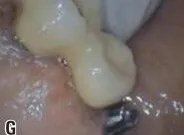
Initial clinical images. With loss of the prosthetic crown , Buccal view of the implants.
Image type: medical_photograph (other_medical_photograph)